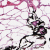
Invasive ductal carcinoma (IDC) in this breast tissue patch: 0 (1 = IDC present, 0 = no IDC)